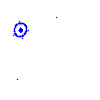
Particle: pion